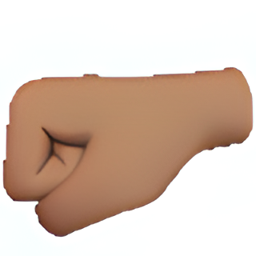
Name: left facing fist
Emoji: 🤛🏽
Group: People & Body
Sub-group: hand-fingers-closed